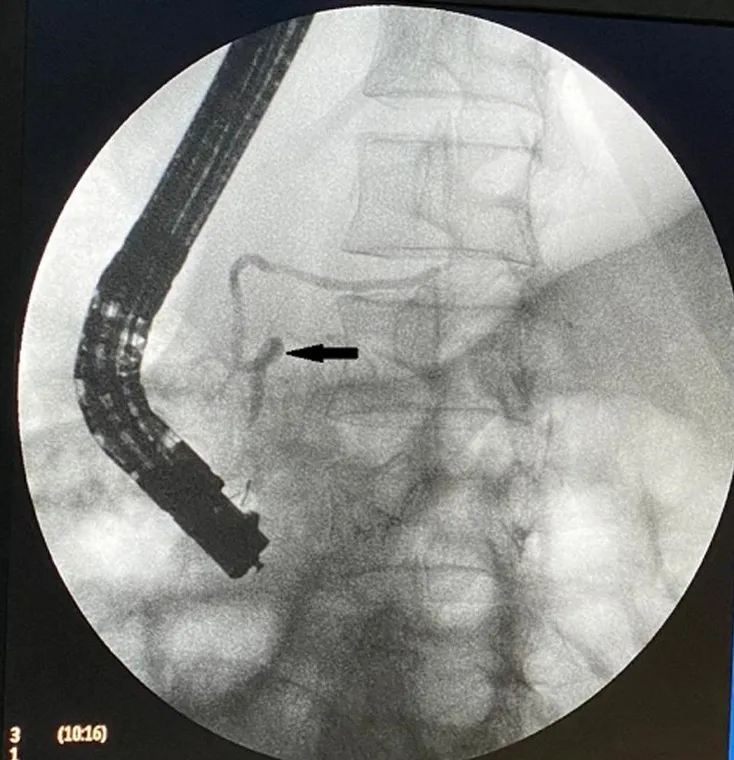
ERCP showing aspect in favor of an ansa pancreatica.
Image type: radiology (x_ray)